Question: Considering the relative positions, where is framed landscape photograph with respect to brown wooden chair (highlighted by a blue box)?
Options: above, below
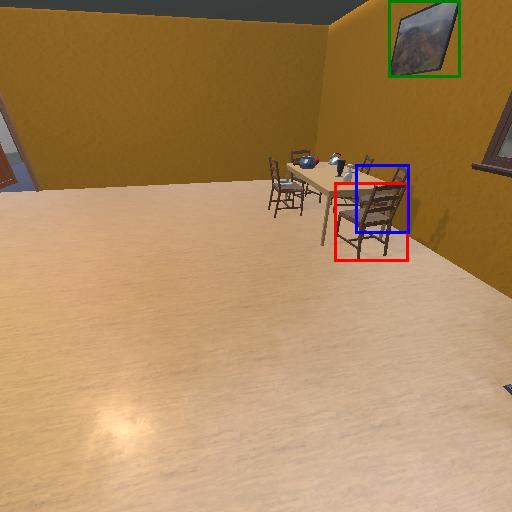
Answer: above